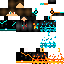
A female human skin with dark skin, wearing brown long hair dressed in a blue hoodie and black pants, featuring a closed mouth.